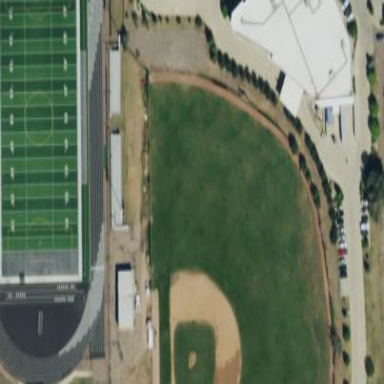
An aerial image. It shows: Baseball pitch for leisure and sports activities.